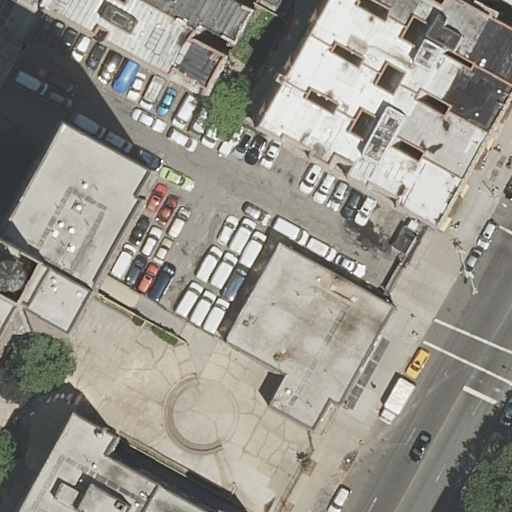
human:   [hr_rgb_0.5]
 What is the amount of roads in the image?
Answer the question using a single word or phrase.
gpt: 2

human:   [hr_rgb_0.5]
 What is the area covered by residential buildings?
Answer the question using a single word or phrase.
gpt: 2853m2

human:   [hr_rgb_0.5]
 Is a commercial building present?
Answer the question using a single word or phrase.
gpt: no

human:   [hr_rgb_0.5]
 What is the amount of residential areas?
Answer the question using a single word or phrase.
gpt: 1

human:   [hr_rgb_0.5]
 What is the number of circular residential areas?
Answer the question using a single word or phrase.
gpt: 0

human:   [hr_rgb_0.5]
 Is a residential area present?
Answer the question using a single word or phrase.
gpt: yes

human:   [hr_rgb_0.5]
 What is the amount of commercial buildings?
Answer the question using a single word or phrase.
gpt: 0

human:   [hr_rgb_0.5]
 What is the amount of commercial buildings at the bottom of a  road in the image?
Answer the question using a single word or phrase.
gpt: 0

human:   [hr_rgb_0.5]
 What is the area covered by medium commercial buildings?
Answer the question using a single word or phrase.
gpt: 0m2

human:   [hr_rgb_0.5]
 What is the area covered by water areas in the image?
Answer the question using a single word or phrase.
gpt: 0m2

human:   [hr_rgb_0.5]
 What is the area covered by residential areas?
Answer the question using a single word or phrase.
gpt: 325m2

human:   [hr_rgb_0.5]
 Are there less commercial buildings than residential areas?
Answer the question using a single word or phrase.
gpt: yes

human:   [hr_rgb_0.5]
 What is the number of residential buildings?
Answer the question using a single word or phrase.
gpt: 10

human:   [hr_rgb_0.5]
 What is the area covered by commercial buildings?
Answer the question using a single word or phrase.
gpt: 0m2

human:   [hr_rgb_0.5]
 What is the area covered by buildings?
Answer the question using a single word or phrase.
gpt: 2853m2

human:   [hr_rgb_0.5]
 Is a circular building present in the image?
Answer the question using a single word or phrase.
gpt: no

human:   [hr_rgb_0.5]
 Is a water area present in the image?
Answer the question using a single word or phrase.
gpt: no

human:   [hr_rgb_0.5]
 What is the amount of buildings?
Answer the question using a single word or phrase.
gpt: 10

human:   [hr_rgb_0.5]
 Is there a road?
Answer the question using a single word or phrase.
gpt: yes

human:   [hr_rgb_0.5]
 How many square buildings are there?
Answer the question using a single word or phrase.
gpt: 0

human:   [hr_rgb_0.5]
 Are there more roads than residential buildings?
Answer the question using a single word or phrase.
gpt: no

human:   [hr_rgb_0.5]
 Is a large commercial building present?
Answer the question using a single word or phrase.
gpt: no

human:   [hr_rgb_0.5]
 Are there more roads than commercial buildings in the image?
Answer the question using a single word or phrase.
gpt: yes

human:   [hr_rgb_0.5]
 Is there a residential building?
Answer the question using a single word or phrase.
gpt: yes

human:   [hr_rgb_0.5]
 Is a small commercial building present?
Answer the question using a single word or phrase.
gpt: no

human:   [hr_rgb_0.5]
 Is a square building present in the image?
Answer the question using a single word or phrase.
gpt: no

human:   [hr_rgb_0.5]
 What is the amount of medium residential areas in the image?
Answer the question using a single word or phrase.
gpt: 1

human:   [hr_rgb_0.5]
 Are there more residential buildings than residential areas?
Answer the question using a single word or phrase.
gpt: yes

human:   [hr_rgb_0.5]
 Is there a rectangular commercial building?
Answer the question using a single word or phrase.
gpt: no

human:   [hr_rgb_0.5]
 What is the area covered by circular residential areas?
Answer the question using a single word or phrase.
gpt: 0m2

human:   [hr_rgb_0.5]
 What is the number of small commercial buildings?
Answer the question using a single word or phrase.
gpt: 0

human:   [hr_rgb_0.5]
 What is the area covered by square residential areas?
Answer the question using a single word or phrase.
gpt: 0m2

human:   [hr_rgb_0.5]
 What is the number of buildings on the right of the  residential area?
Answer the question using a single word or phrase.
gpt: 0

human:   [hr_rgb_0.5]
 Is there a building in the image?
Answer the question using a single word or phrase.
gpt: yes

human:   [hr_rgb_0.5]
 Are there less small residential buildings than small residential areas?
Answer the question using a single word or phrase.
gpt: no

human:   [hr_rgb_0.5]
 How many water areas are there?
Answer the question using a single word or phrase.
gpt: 0

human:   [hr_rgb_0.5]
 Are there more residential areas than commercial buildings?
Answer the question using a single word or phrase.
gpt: yes

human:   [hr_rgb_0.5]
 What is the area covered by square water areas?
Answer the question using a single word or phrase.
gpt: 0m2

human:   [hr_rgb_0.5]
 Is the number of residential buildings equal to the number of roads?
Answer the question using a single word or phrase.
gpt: no

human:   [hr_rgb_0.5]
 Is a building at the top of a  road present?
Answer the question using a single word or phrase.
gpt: yes

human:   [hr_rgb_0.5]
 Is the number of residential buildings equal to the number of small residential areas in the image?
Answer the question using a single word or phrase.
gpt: no

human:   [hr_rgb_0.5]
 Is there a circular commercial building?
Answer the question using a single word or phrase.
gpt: no

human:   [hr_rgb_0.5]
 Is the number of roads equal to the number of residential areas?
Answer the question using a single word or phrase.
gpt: no

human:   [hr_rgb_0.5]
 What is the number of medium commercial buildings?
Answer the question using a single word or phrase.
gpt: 0

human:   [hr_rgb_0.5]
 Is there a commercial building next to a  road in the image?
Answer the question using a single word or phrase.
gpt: no

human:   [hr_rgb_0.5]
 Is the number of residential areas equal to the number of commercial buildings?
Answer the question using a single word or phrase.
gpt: no

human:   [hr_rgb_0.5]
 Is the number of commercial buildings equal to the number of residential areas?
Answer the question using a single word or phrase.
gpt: no

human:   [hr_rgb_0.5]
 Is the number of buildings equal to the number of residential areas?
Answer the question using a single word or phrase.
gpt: no

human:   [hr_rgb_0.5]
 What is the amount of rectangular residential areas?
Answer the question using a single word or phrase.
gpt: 1

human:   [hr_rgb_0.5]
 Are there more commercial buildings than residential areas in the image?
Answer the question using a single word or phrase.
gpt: no

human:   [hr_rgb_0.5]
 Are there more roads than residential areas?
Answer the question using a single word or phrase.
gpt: yes

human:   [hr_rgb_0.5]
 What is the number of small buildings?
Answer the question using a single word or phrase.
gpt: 4

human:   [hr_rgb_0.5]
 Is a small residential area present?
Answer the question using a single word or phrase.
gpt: no

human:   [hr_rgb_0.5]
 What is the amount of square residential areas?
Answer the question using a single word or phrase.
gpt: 0

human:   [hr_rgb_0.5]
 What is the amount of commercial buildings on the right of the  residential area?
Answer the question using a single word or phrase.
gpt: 0

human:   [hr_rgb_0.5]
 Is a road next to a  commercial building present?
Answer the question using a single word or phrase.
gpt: no

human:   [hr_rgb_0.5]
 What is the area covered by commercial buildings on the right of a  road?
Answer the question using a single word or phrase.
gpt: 0m2

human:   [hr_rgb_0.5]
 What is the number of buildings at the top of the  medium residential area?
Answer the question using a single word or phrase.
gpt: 10

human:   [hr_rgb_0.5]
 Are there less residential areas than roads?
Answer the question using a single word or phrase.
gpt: yes

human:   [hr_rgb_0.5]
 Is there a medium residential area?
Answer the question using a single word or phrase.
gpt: yes

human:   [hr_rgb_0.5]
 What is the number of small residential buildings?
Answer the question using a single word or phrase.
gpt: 4

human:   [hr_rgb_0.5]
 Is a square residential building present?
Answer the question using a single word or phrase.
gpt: no

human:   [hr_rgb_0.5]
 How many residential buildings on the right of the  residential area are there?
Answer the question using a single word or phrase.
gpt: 0

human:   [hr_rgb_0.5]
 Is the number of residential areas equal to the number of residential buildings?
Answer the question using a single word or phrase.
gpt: no